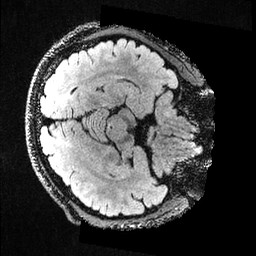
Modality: FLAIR
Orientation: axial
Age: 24
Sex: male
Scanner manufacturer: ge
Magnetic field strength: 3 T
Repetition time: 4.802 s
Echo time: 0.1165 s